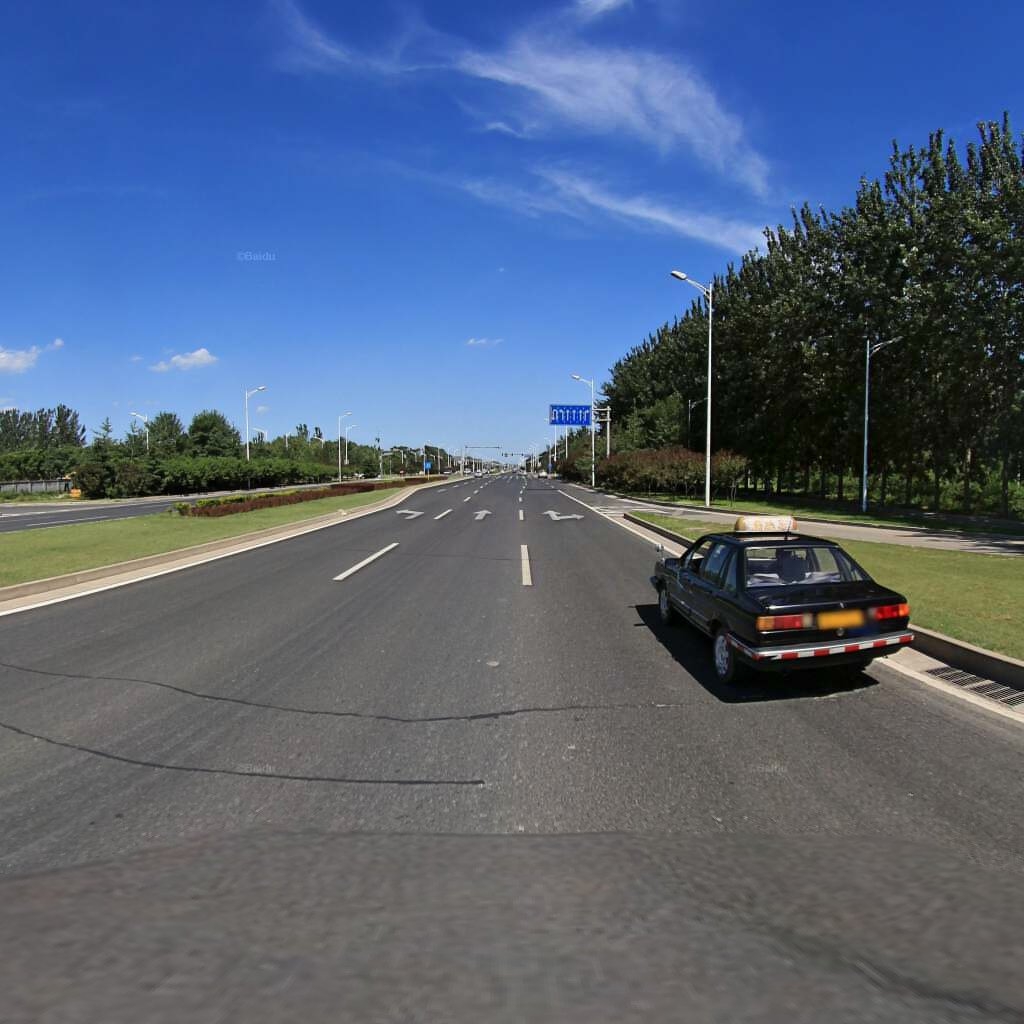
Region: Haidian
Road damage annotations: transverse patch, transverse patch, transverse crack